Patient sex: F
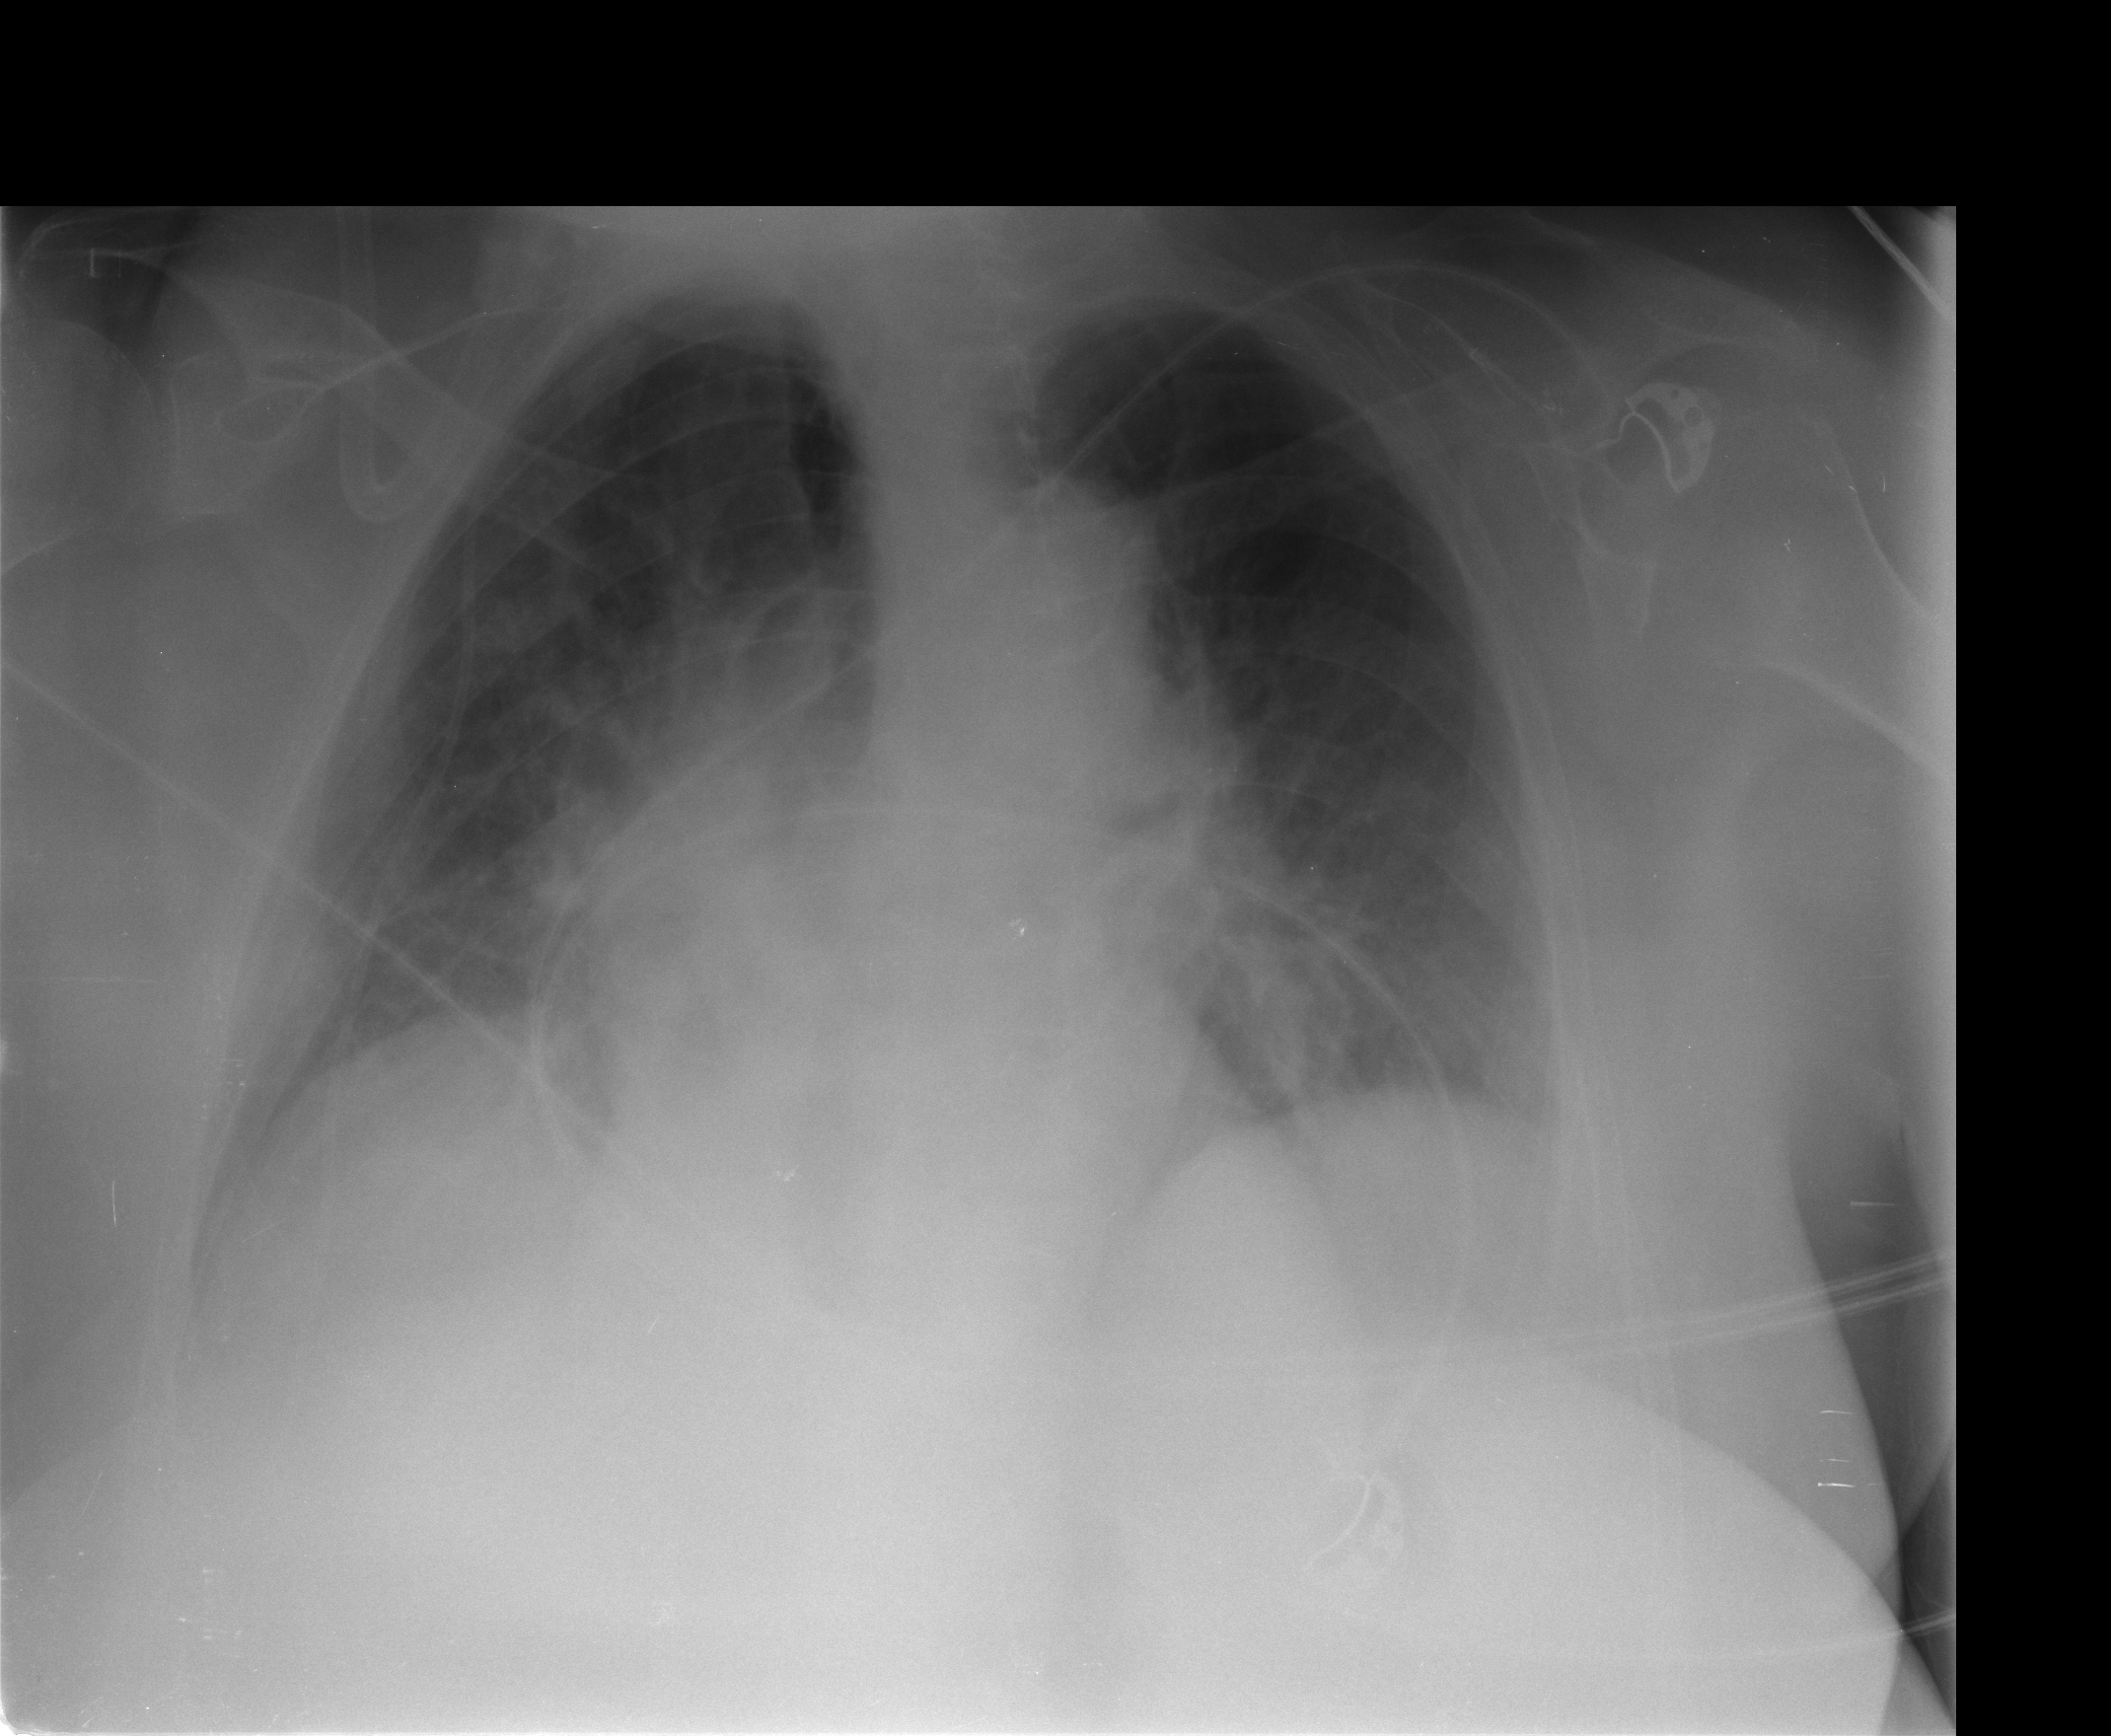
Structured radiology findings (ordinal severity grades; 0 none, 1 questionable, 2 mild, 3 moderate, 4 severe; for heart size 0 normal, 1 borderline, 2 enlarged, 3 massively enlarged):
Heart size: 2
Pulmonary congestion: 3
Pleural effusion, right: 2
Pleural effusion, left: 2
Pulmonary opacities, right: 2
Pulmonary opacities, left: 2
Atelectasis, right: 2
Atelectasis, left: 2